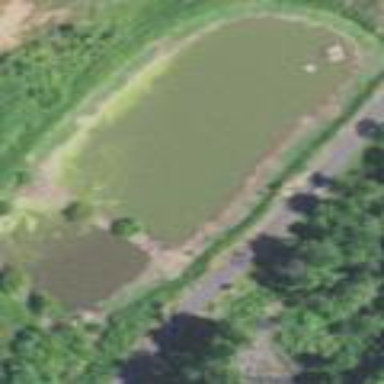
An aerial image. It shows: Serene pond surrounded by nature.